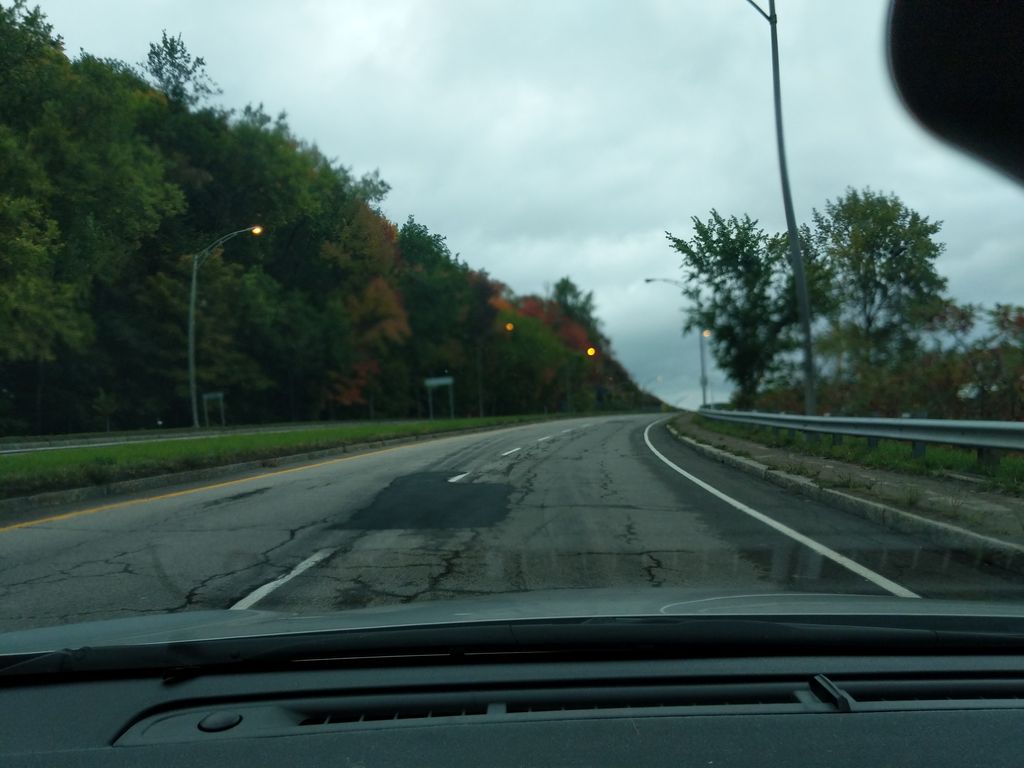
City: quebec_city